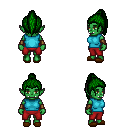
a pixel art fantasy rpg character, female body template, orc, green skin, teal sleeveless shirt, red pants, green long topknot hairstyle, cloth bracers, brown slippers, four views (front, back, left, right), 2x2 character sprite sheet, small pixel art, hard edges, no anti-aliasing